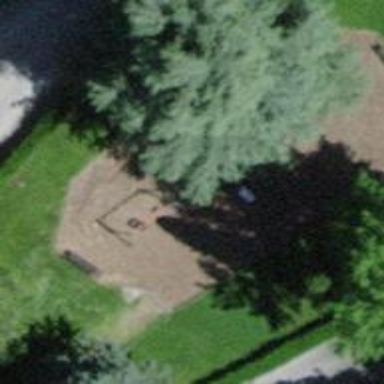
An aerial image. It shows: Playground with basket swing.